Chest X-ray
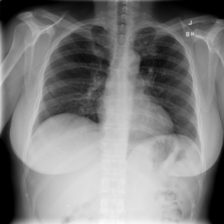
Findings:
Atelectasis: negative
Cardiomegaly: negative
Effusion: negative
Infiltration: negative
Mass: negative
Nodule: negative
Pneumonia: negative
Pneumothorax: negative
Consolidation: negative
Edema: negative
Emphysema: negative
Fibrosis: negative
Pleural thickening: negative
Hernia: negative